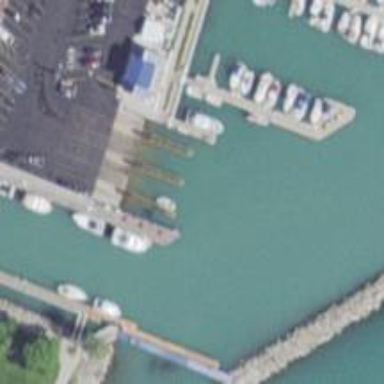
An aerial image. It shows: Slipway on leisure land.